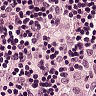
Metastatic tissue present: no